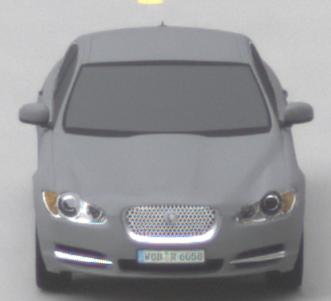
Make: Jaguar
Model: XF 3.0 V6
Detailed model: XF (X250) Limousine
Model produced from: 2010/02
Model produced until: 2010/10
Doors: 4
Color: gray
Road condition: dry road
Daytime: midday
Contrast: low contrast